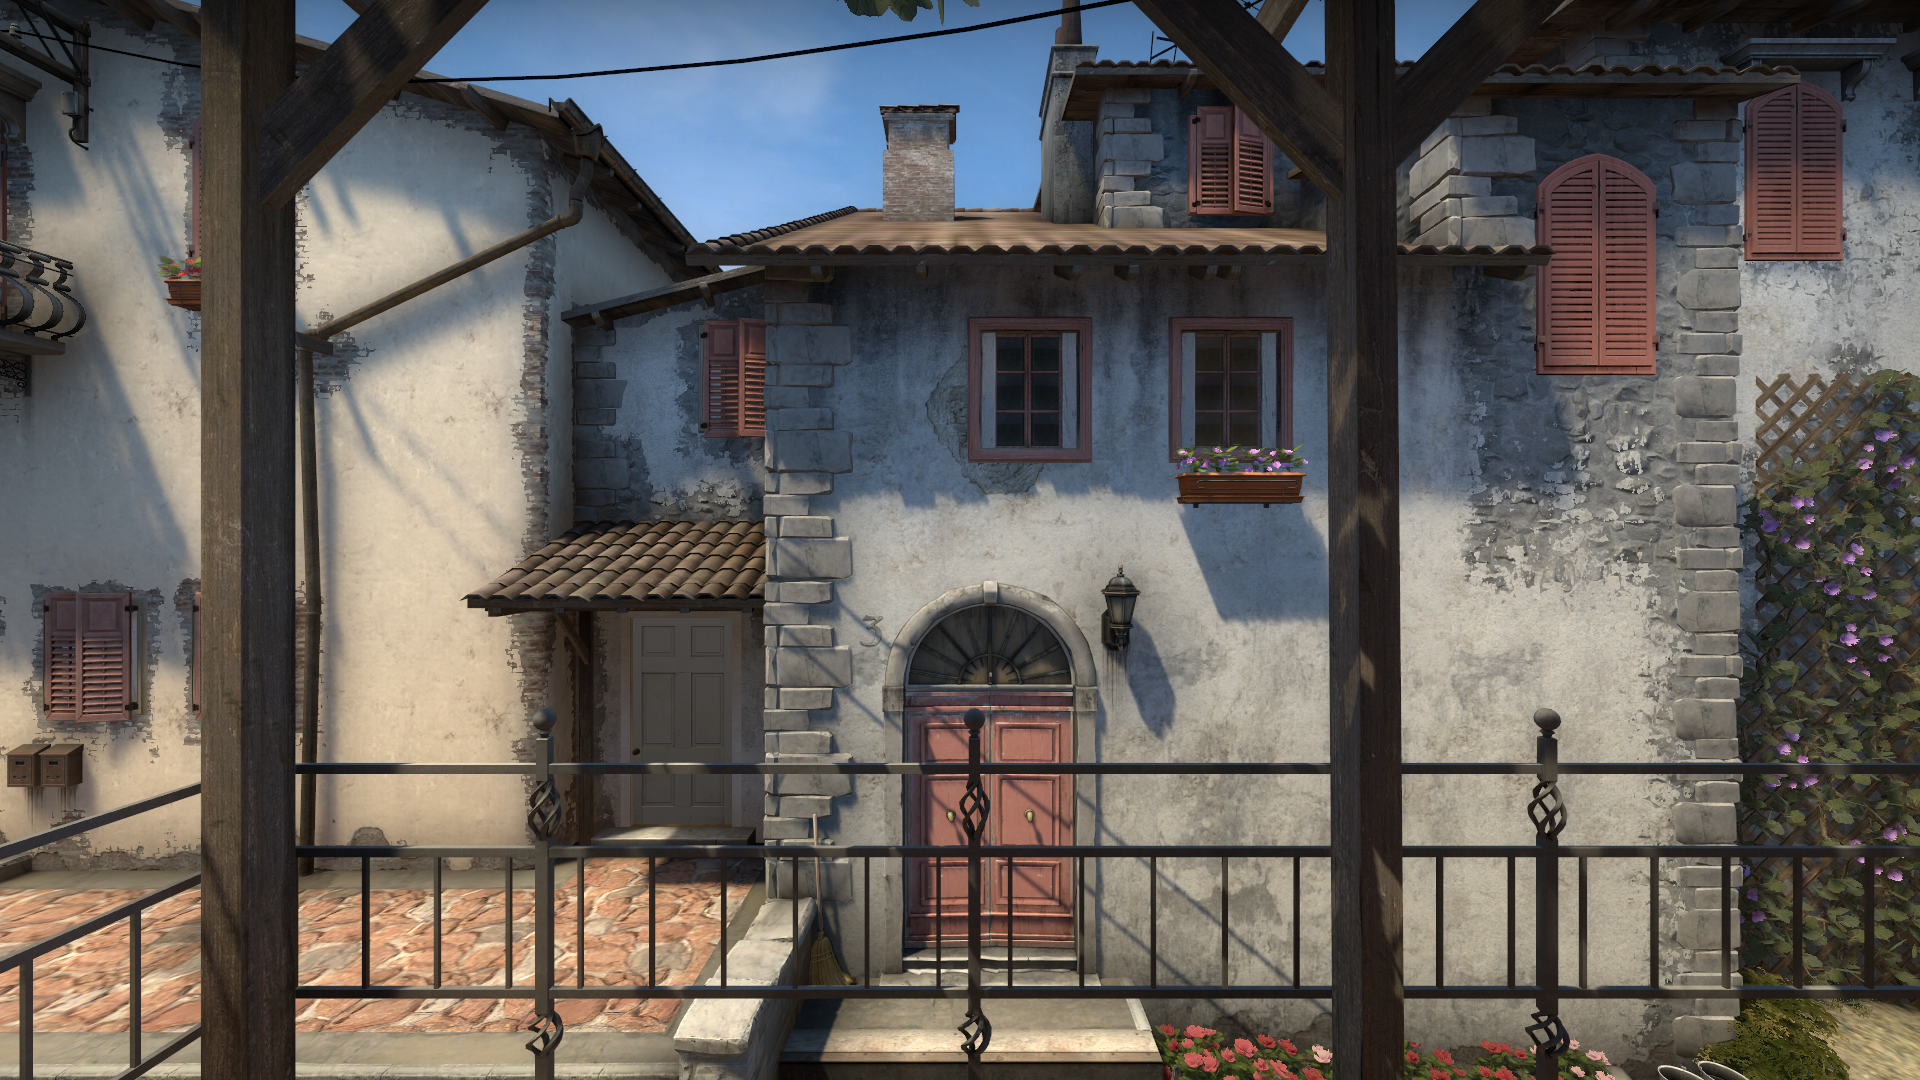
Map: de_inferno